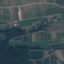
Land use / land cover class: PermanentCrop